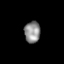
Tissue: skin
Cell type: T cells
Senescence score: 0.6729
Nuclear area (px): 334
Mean DAPI intensity: 142.162